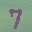
Label: 7